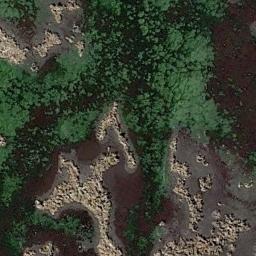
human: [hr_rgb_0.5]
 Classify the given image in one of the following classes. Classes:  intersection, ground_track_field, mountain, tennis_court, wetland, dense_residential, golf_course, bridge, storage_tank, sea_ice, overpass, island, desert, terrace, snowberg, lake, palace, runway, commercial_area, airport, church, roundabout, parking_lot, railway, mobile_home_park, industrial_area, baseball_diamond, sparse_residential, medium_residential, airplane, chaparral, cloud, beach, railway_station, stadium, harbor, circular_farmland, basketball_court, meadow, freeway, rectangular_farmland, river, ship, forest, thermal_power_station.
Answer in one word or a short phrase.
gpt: wetland